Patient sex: M
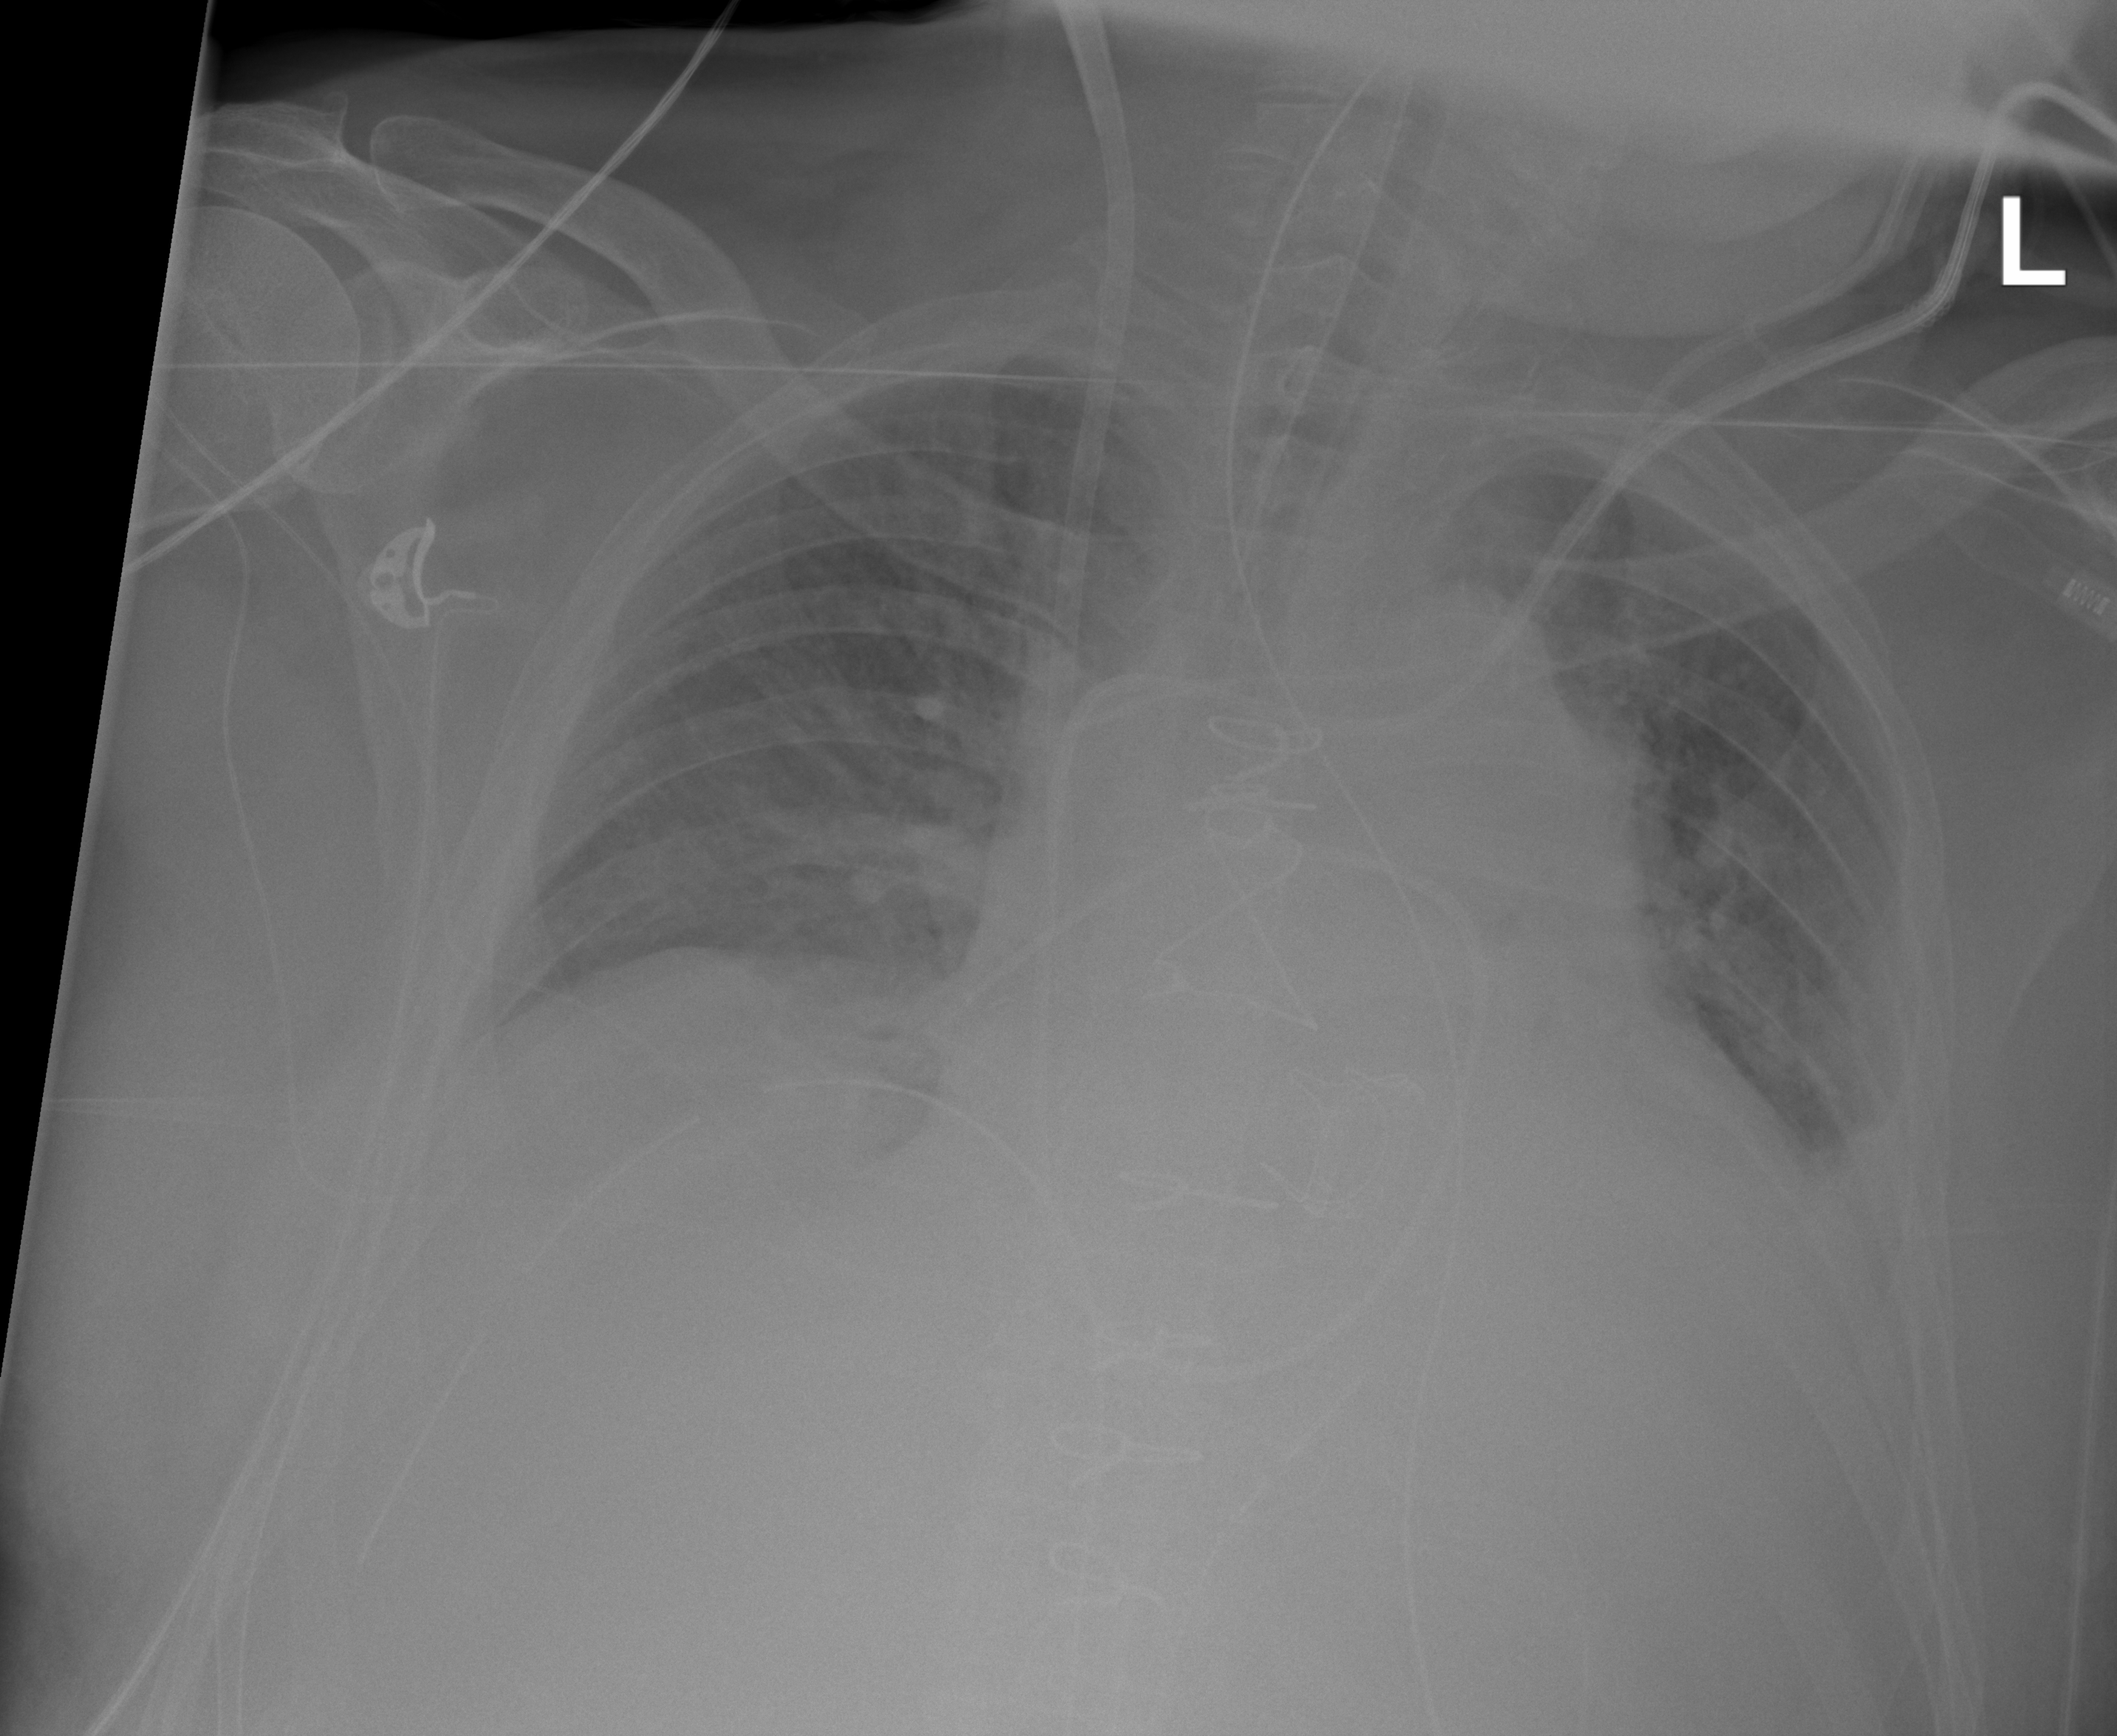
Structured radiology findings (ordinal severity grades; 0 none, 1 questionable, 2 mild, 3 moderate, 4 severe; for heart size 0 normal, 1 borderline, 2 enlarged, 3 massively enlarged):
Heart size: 2
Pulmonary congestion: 2
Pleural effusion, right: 1
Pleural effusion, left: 3
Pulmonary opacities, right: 2
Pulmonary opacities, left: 2
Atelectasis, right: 2
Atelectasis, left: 2